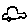
Label: car